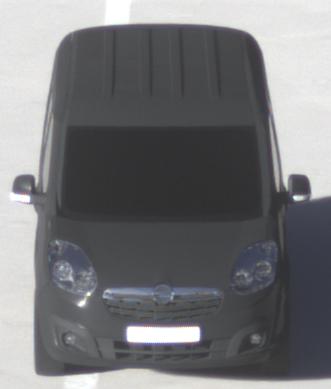
Make: Opel
Model: Combo Combi L1H1 1.4
Detailed model: Combo (D) Combi
Model produced from: 2012/01
Model produced until: 2013/11
Doors: 5
Color: black
Road condition: dry road
Daytime: morning or afternoon
Contrast: medium contrast